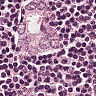
Metastatic tissue present: yes